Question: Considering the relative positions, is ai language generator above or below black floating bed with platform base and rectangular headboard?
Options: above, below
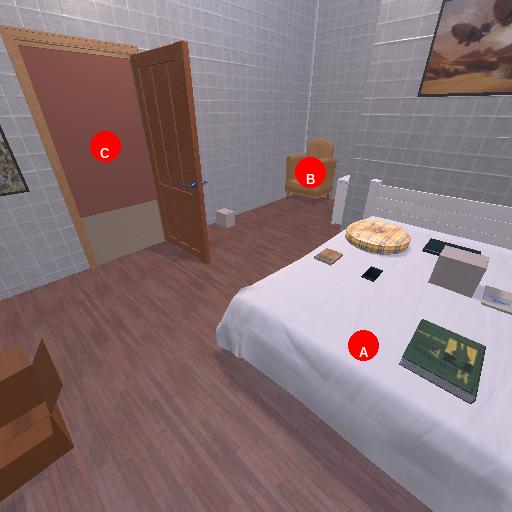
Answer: above